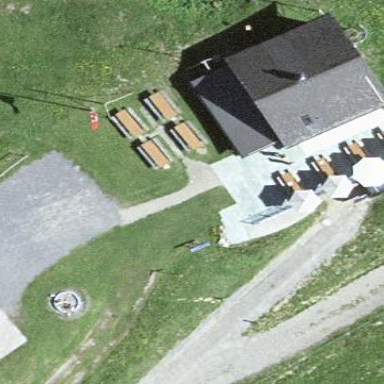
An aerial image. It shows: Restaurant building.